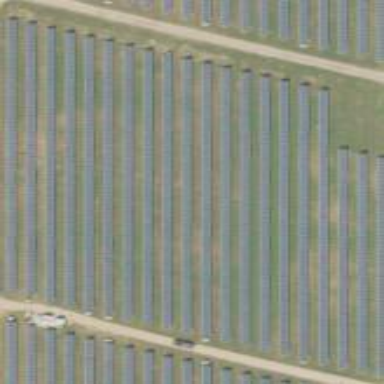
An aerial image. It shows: Solar photovoltaic panel generator.